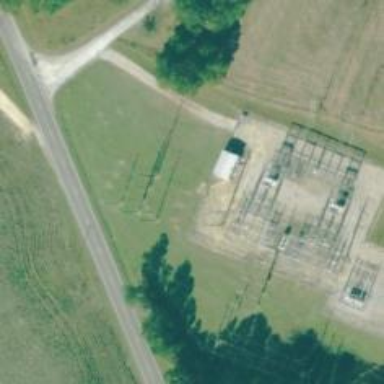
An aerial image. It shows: Power tower.